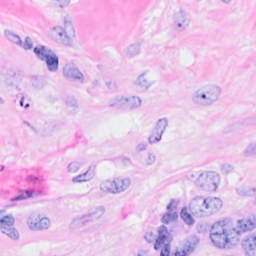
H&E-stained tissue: Breast